Question: I am a new to Highcharts json and I'm using the pie chart with gradient fill. I have been facing issues for the past few days with extracting json data from php to populate a pie chart with gradient fill. Already tried SO answers but still i am unable to find proper solution. My chart not shows on browser but json data displays here.
'''
[{"name":{"MOZILA":45.0}},{"name":{"IE":26.8}},{"name":{"CHROME":12.8}},{"name":{"OPERA":6.2}},{"name":{"OTHERS":9.2}}]
'''
Here my problem is I can't know know how to convert format php into proper string for json. problem is in json code and json encodeing .
Here my :
'''
$(function () {
// Radialize the colors
Highcharts.getOptions().colors = Highcharts.map(Highcharts.getOptions().colors, function(color) {
return {
radialGradient: { cx: 0.5, cy: 0.3, r: 0.7 },
stops: [
[0, color],
[1, Highcharts.Color(color).brighten(-0.3).get('rgb')] // darken
]
};
});
// Build the chart
$('#container').highcharts({
chart: {
plotBackgroundColor: null,
plotBorderWidth: null,
plotShadow: false
},
title: {
text: ' Rate of a specific project'
},
tooltip: {
pointFormat: '{series.name}: <b>{point.percentage:.1f}</b>'
},
plotOptions: {
pie: {
allowPointSelect: true,
cursor: 'pointer',
dataLabels: {
enabled: true,
format: '<b>{point.name}</b>: {point.percentage:.1f}',
style: {
color: (Highcharts.theme && Highcharts.theme.contrastTextColor) || 'black'
},
connectorColor: 'silver'
}
}
},
series: [{
type: 'pie',
name: 'Total Marketing',
data:[]
}]
});
$.getJSON("data.php", function(data){
//options.series[6].data = json;
chart.series[0].setData(data);
chart = new Highcharts.Chart(options);
});
});
'''
Here is my :
'''
$sql="SELECT mozila,ie,chrome,opera,safari,torch FROM webmarketing";
$resultSql = mysql_query($sql);
$result = array();
while($rows=mysql_fetch_array($resultSql)) {
$result[] = array('name' => array('MOZILA' => $rows['mozila']));
$result[] = array('name' => array('IE' => $rows['ie']));
$result[] = array('name' => array('CHROME' => $rows['chrome']));
$result[] = array('name' => array('OPERA' => $rows['opera']));
$result[] = array('name' => array('OTHERS' => $rows['safari']+$rows['torch']));
}
print json_encode($result, JSON_NUMERIC_CHECK);
'''
Error in graph

So kindly request to you Please tell me How to extract data from php and mysql to json code.
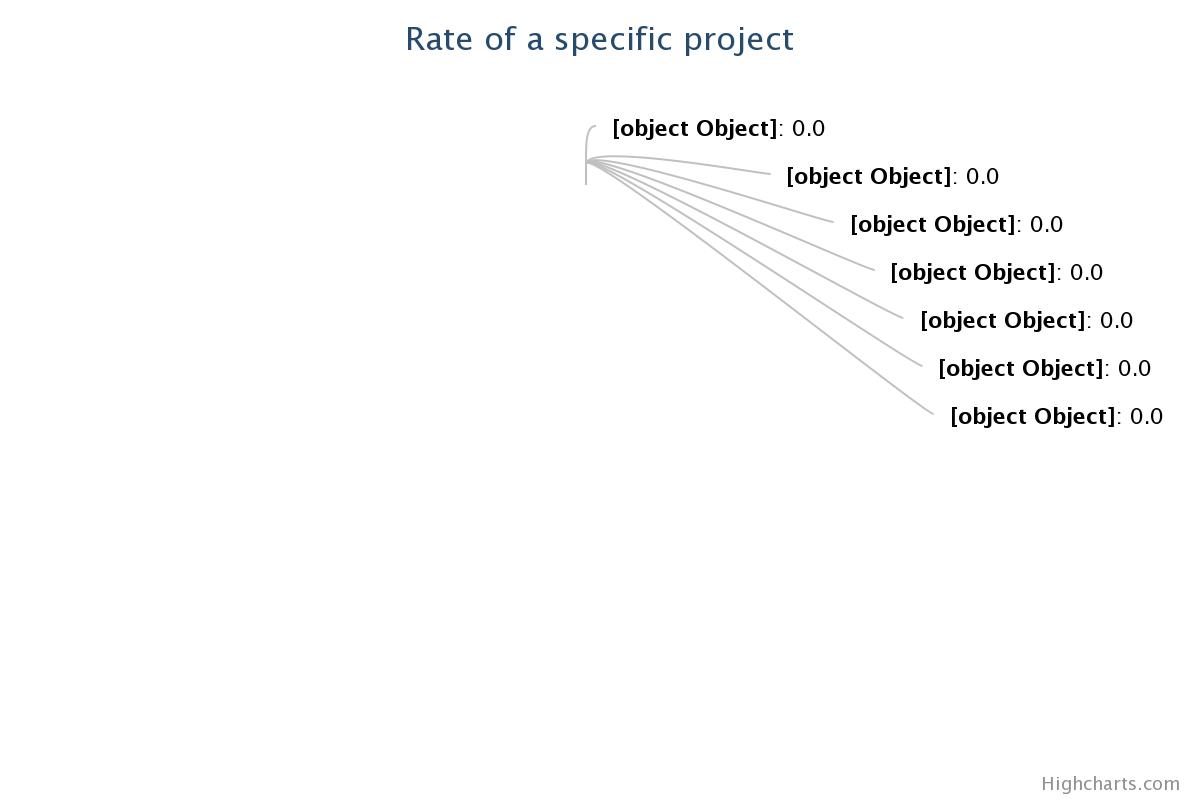
Answer: Looking at the Highlight charts documentation it seems your JSON output needs to change a bit. Assuming your query returns only a single row, I think this is what you want:
'''
$result = array();
while($rows=mysql_fetch_array($resultSql)) {
$result[] = array('name' => 'MOZILA', 'y' => $rows['mozila']);
$result[] = array('name' => 'IE', 'y' => $rows['ie']);
$result[] = array('name' => 'CHROME', 'y' => $rows['chrome']);
$result[] = array('name' => 'OPERA', 'y' => $rows['opera']);
$result[] = array('name' => 'OTHERS', 'y' => $rows['safari']+$rows['torch']);
'''
}
Then just eliminate all the array_push calls since that happens in the while loop.
If you have more than one row then the above logic will not be what you're looking for since you probably want a GROUP BY to SUM your results.
Your chart javascript is also not correct. You are rendering the chart to a container without saving it to a variable. Later when you try to save it to a chart variable it has no connection to your initial chart. Try this instead:
'''
var chart;
$(function () {
// Radialize the colors
Highcharts.getOptions().colors = Highcharts.map(Highcharts.getOptions().colors, function(color) {
return {
radialGradient: { cx: 0.5, cy: 0.3, r: 0.7 },
stops: [
[0, color],
[1, Highcharts.Color(color).brighten(-0.3).get('rgb')] // darken
]
};
});
// Build the chart
chart = new Highcharts.Chart({
chart: {
renderTo: 'container',
plotBackgroundColor: null,
plotBorderWidth: null,
plotShadow: false
},
title: {
text: ' Rate of a specific project'
},
tooltip: {
pointFormat: '{series.name}: <b>{point.percentage:.1f}</b>'
},
plotOptions: {
pie: {
allowPointSelect: true,
cursor: 'pointer',
dataLabels: {
enabled: true,
format: '<b>{point.name}</b>: {point.percentage:.1f}',
style: {
color: (Highcharts.theme && Highcharts.theme.contrastTextColor) || 'black'
},
connectorColor: 'silver'
}
}
},
series: [{
type: 'pie',
name: 'Total Marketing',
data:[]
}]
});
$.getJSON("data.php", function(data){
chart.series[0].setData(data);
});
'''
});